Interaction volume radius: 10 \u00c5
Interaction volume height: 15 \u00c5
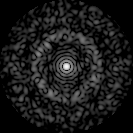
Disorder parameter: 0.8369